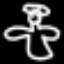
Label: angel